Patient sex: M
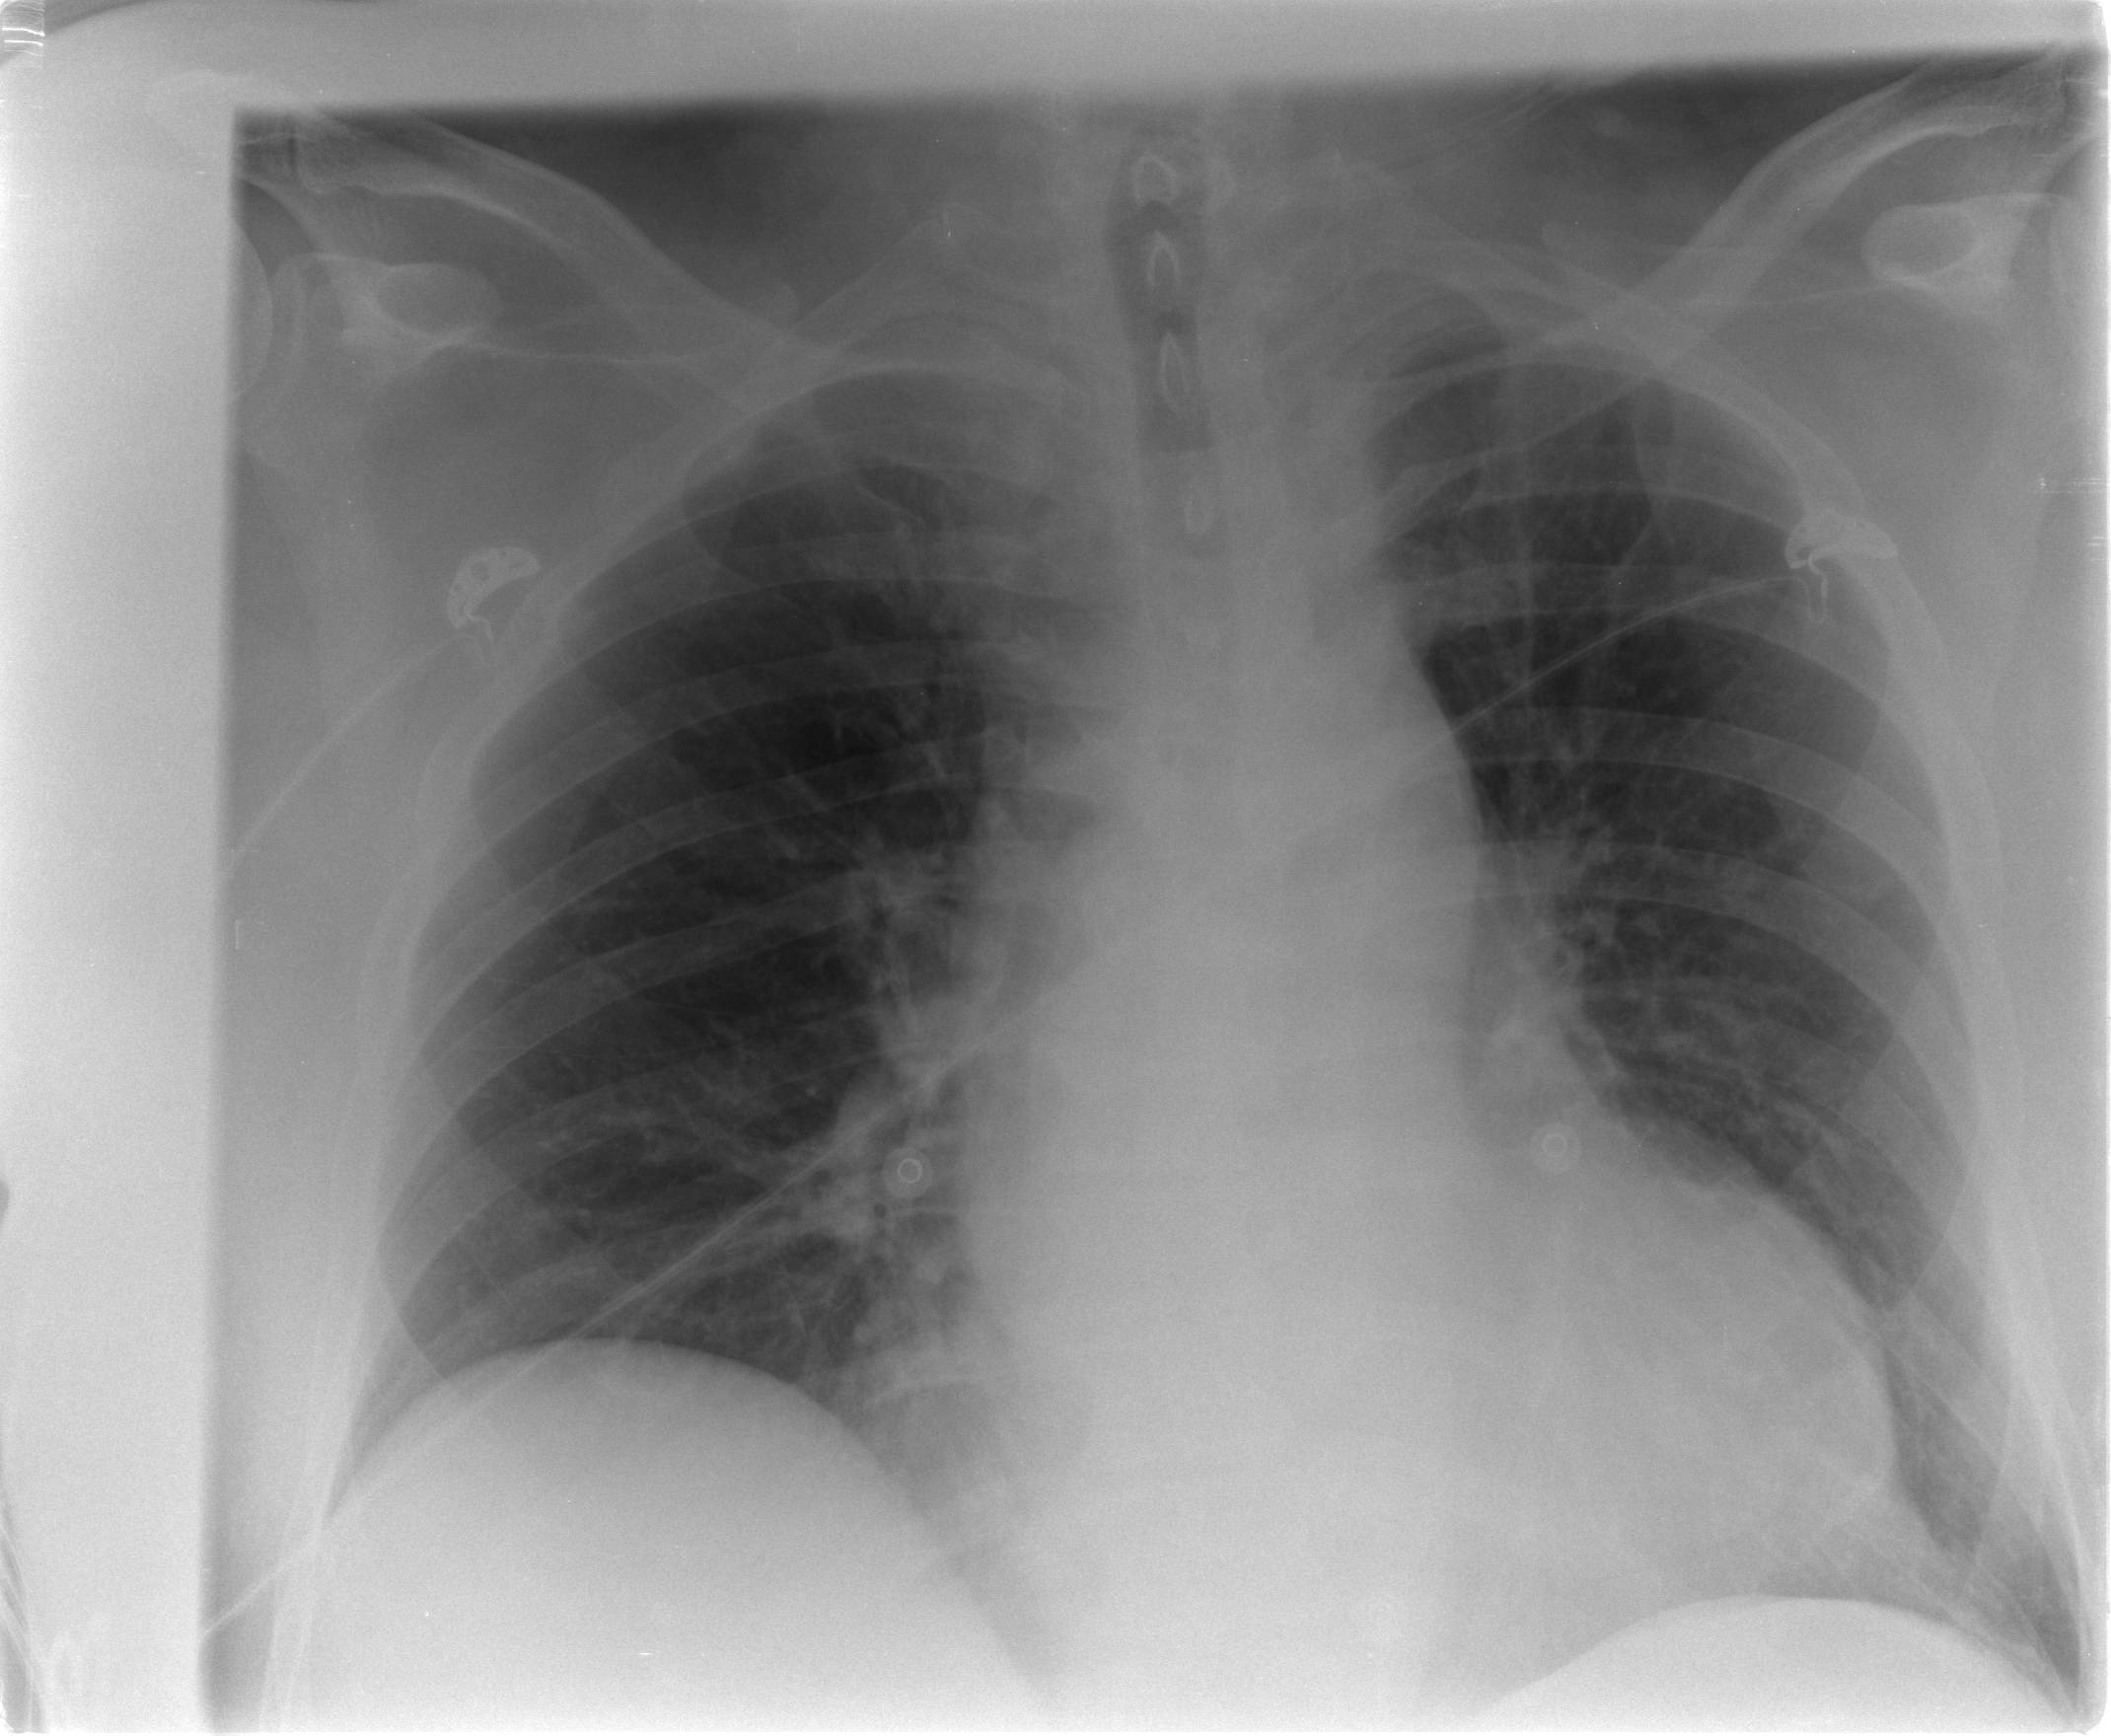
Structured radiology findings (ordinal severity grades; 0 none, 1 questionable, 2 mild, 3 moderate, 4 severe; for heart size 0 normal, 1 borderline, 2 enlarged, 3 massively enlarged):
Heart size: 2
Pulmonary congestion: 2
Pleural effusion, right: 0
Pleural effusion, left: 0
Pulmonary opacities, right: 0
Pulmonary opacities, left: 0
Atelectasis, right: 0
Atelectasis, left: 0